Question: Count the number of objects in the diagram.
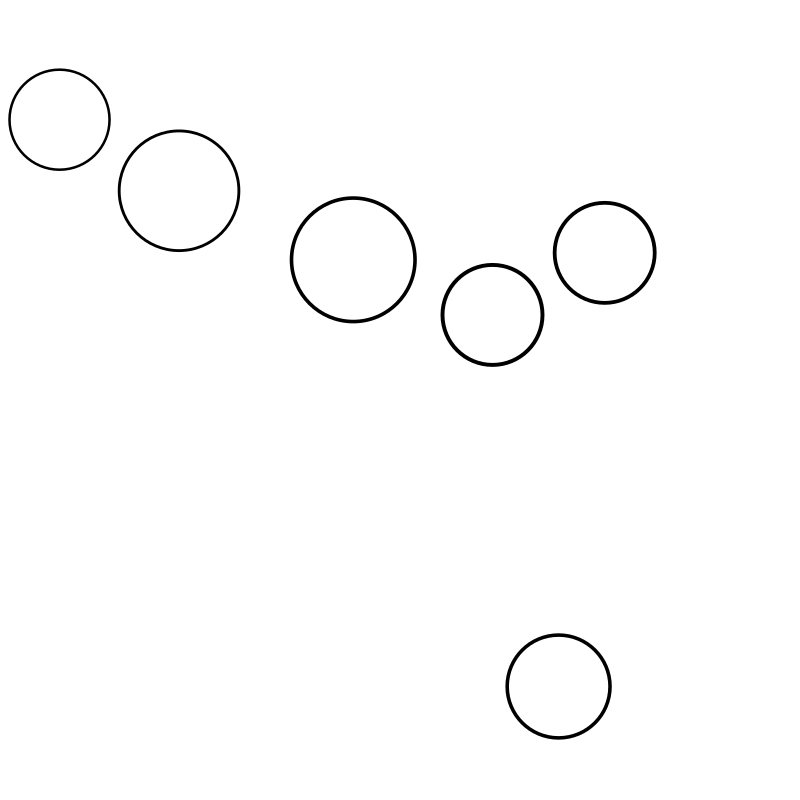
Answer: 6